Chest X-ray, PA view. Patient: 34 years old, sex F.
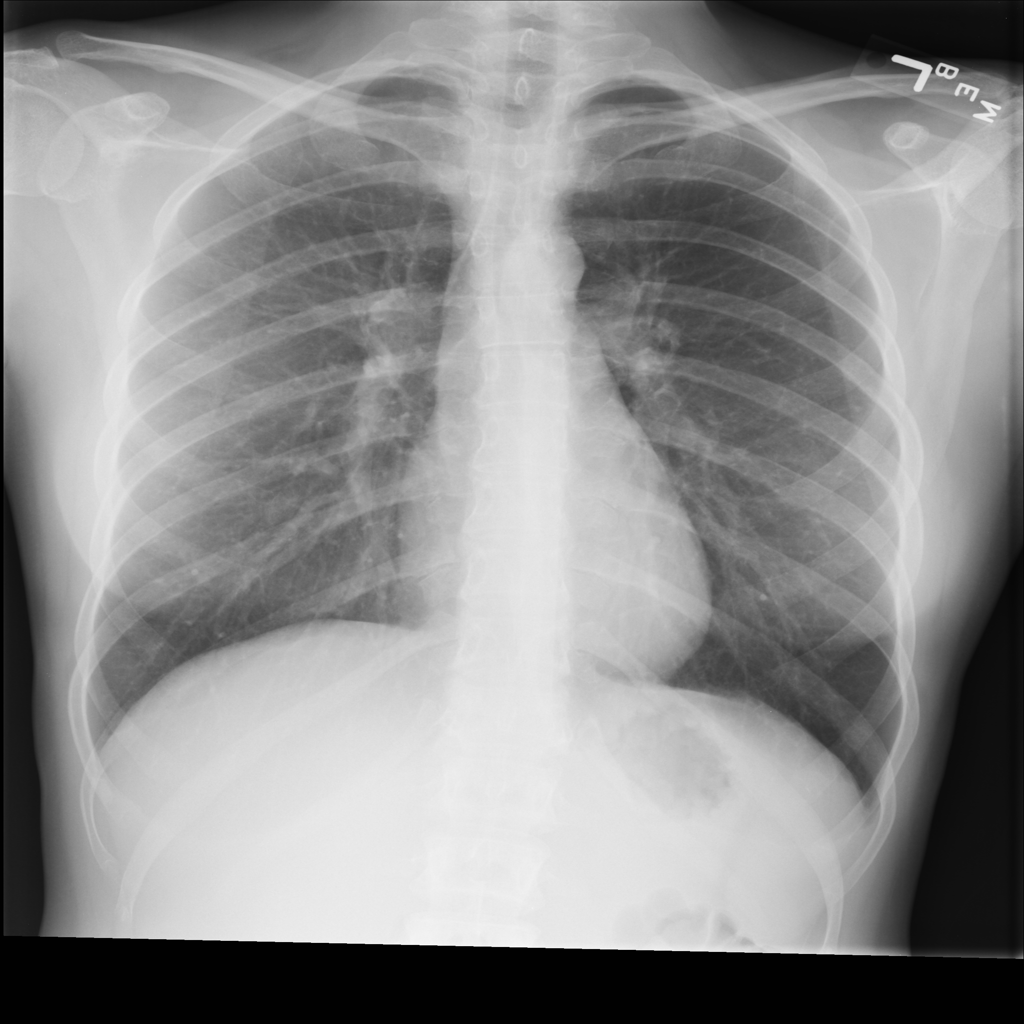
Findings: No Finding